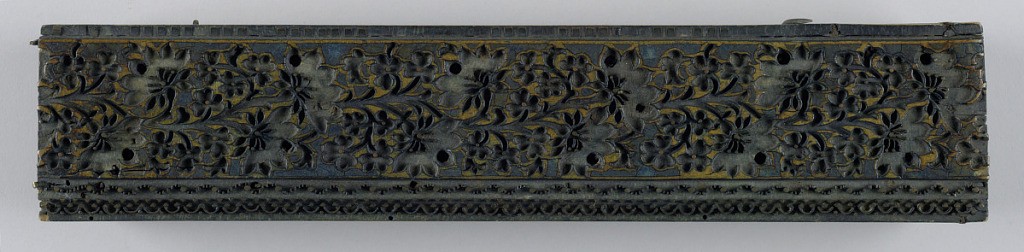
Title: Printing block
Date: late 18th century
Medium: wood, metal and felt
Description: Narrow block in the form of a band with flowers bordered by small squares.